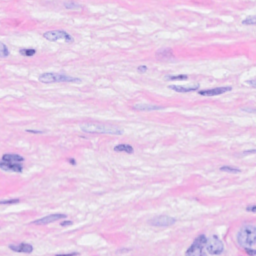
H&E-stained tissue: Breast